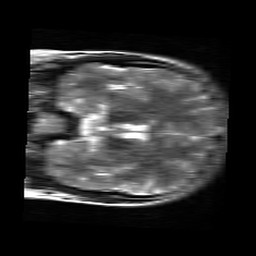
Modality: T2w
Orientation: coronal
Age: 19
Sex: female
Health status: healthy
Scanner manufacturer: siemens
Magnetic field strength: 3 T
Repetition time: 4.01 s
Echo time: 0.116 s